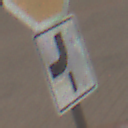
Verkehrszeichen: VerlaufVorfahrtsstrasse7
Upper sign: Stop
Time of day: MorningAfternoon
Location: Outdoor (Suburban)
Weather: Overcast
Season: NotSpecified
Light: Natural